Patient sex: F
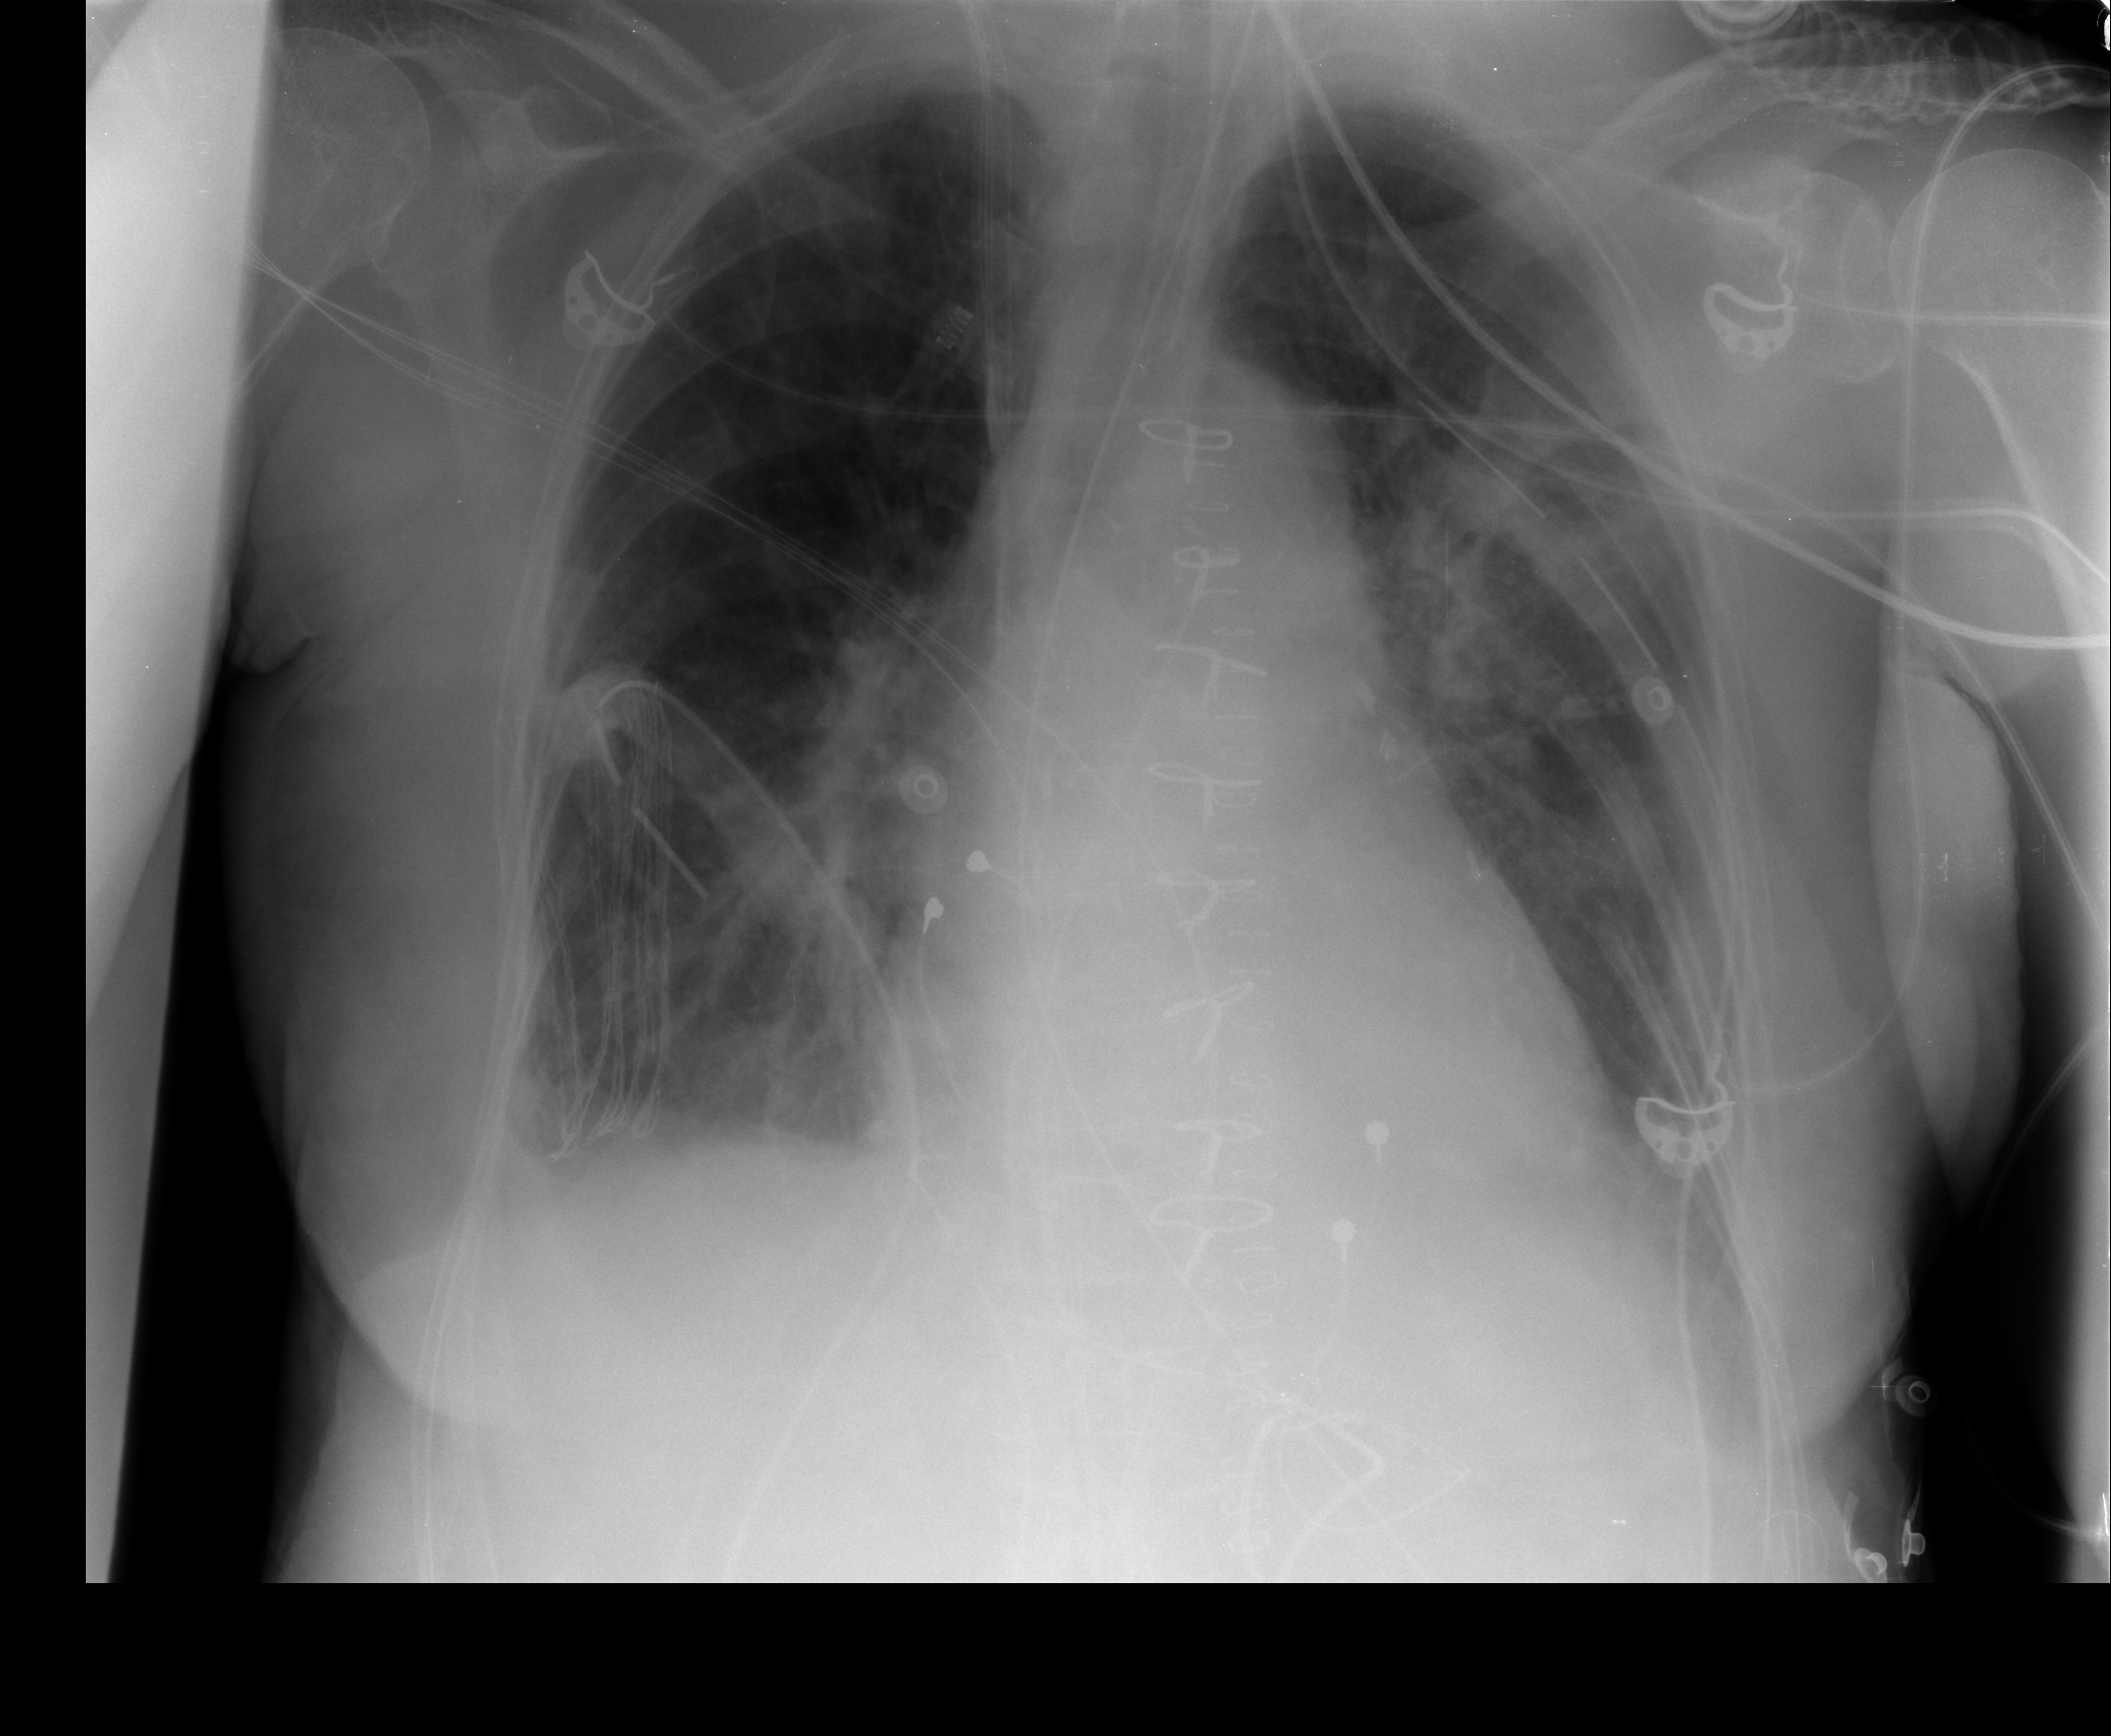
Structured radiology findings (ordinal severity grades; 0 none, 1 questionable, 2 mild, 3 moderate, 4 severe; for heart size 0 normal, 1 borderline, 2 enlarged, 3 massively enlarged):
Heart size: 1
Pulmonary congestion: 2
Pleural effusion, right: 2
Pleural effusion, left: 2
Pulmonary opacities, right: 0
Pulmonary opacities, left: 3
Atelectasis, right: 2
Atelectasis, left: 2